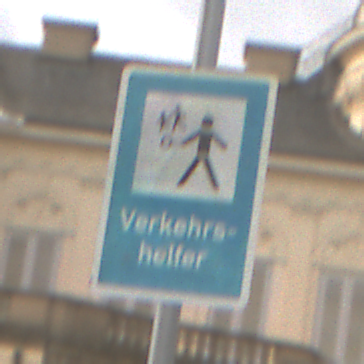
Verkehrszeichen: Verkehrshelfer
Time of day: MorningAfternoon
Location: Outdoor (Suburban)
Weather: Overcast
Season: NotSpecified
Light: Natural